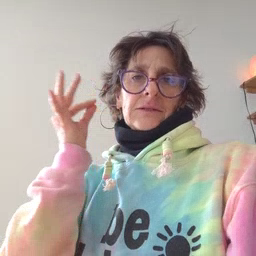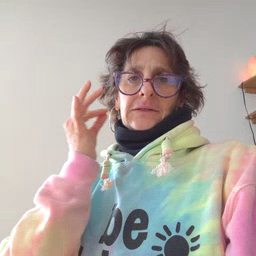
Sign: cat